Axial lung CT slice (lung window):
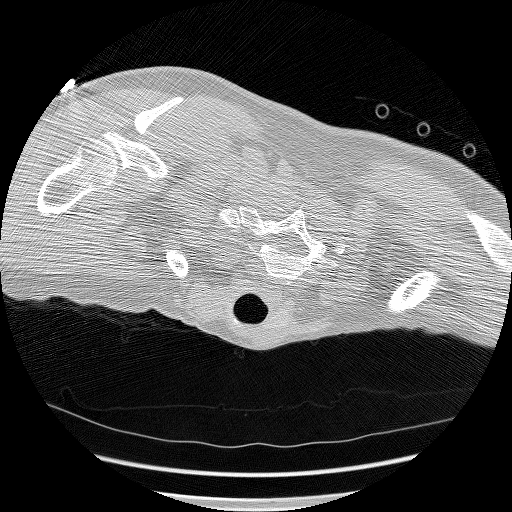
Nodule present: no